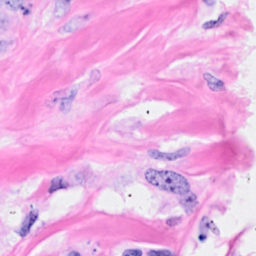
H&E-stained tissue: Breast